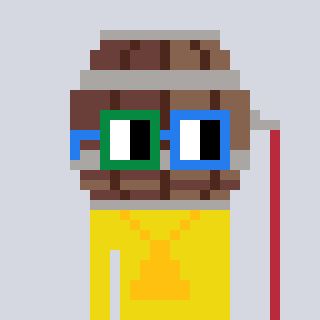
a pixel art character with square green and blue glasses, a wine barrel-shaped head and a yellow-colored body on a cool background